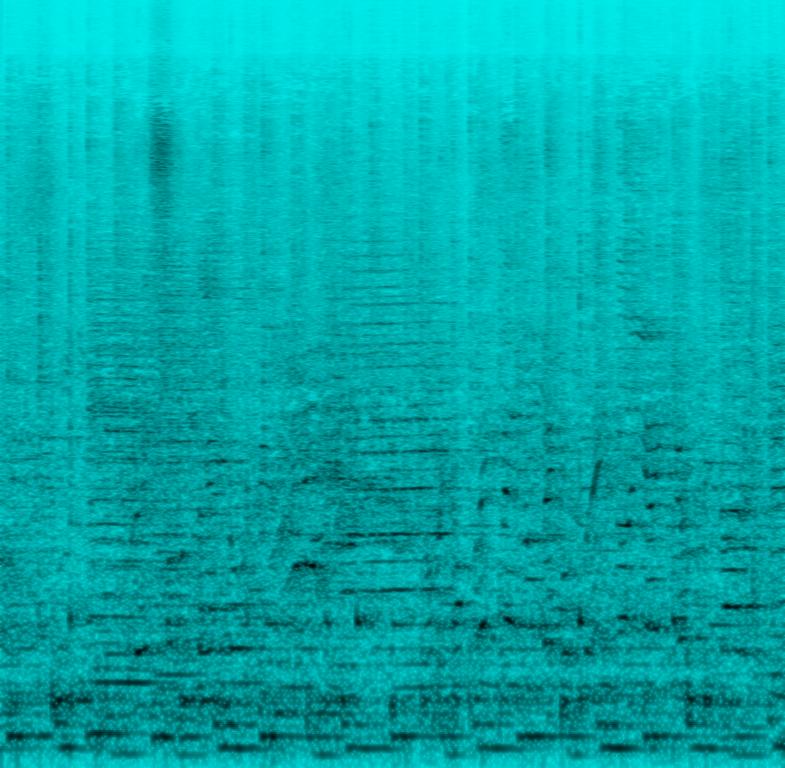
A male vocalist sings this peppy Latin pop song.the tempo is medium with animated trumpets, keyboard harmony and percussions rhythms of bongos, congas and subtle drums. The song is muffled and there are sounds in the background of people talking, cheering, the sound of clinking, scuffling and tapping. The song is super imposed by the background sounds. This song is a latin pop song.